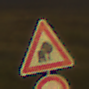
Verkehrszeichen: UnzureichendesLichtraumprofil
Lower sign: Ueberholverbot
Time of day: SunriseSunset
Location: Outdoor (Nature)
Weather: Clear
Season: NotSpecified
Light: Natural